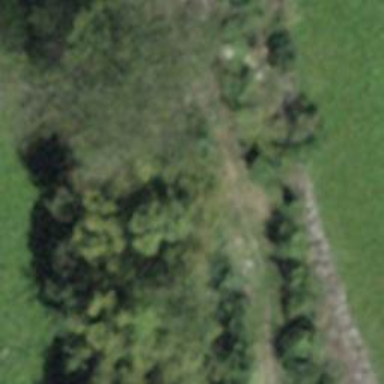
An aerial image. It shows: Path covered in grass.